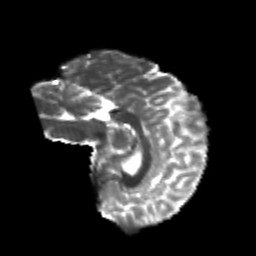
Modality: T2w
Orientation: sagittal
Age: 24
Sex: female
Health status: healthy
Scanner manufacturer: philips
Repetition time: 7.39 s
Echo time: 0.08599 s